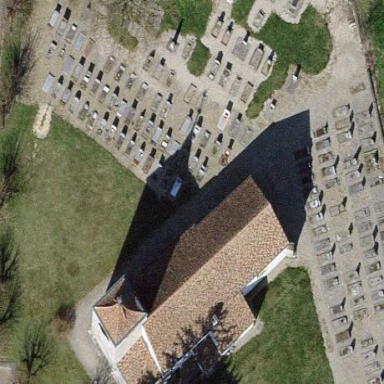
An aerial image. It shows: Cemetery.